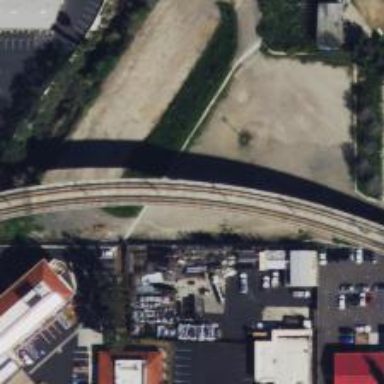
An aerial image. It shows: Bridge for light rail electrified with contact line.